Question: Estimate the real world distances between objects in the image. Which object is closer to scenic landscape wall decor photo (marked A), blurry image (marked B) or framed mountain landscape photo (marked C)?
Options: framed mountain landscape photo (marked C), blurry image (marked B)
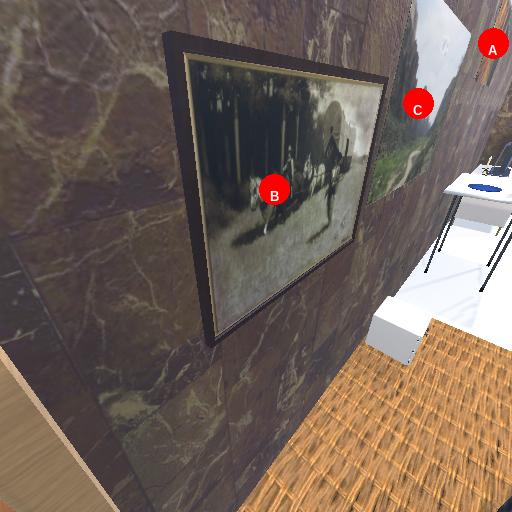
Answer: framed mountain landscape photo (marked C)